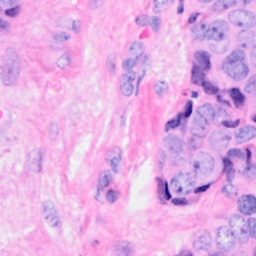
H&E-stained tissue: Breast